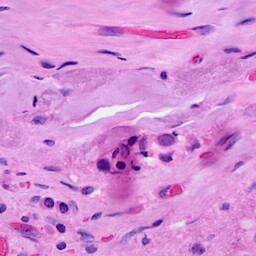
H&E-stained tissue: Breast